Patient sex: F
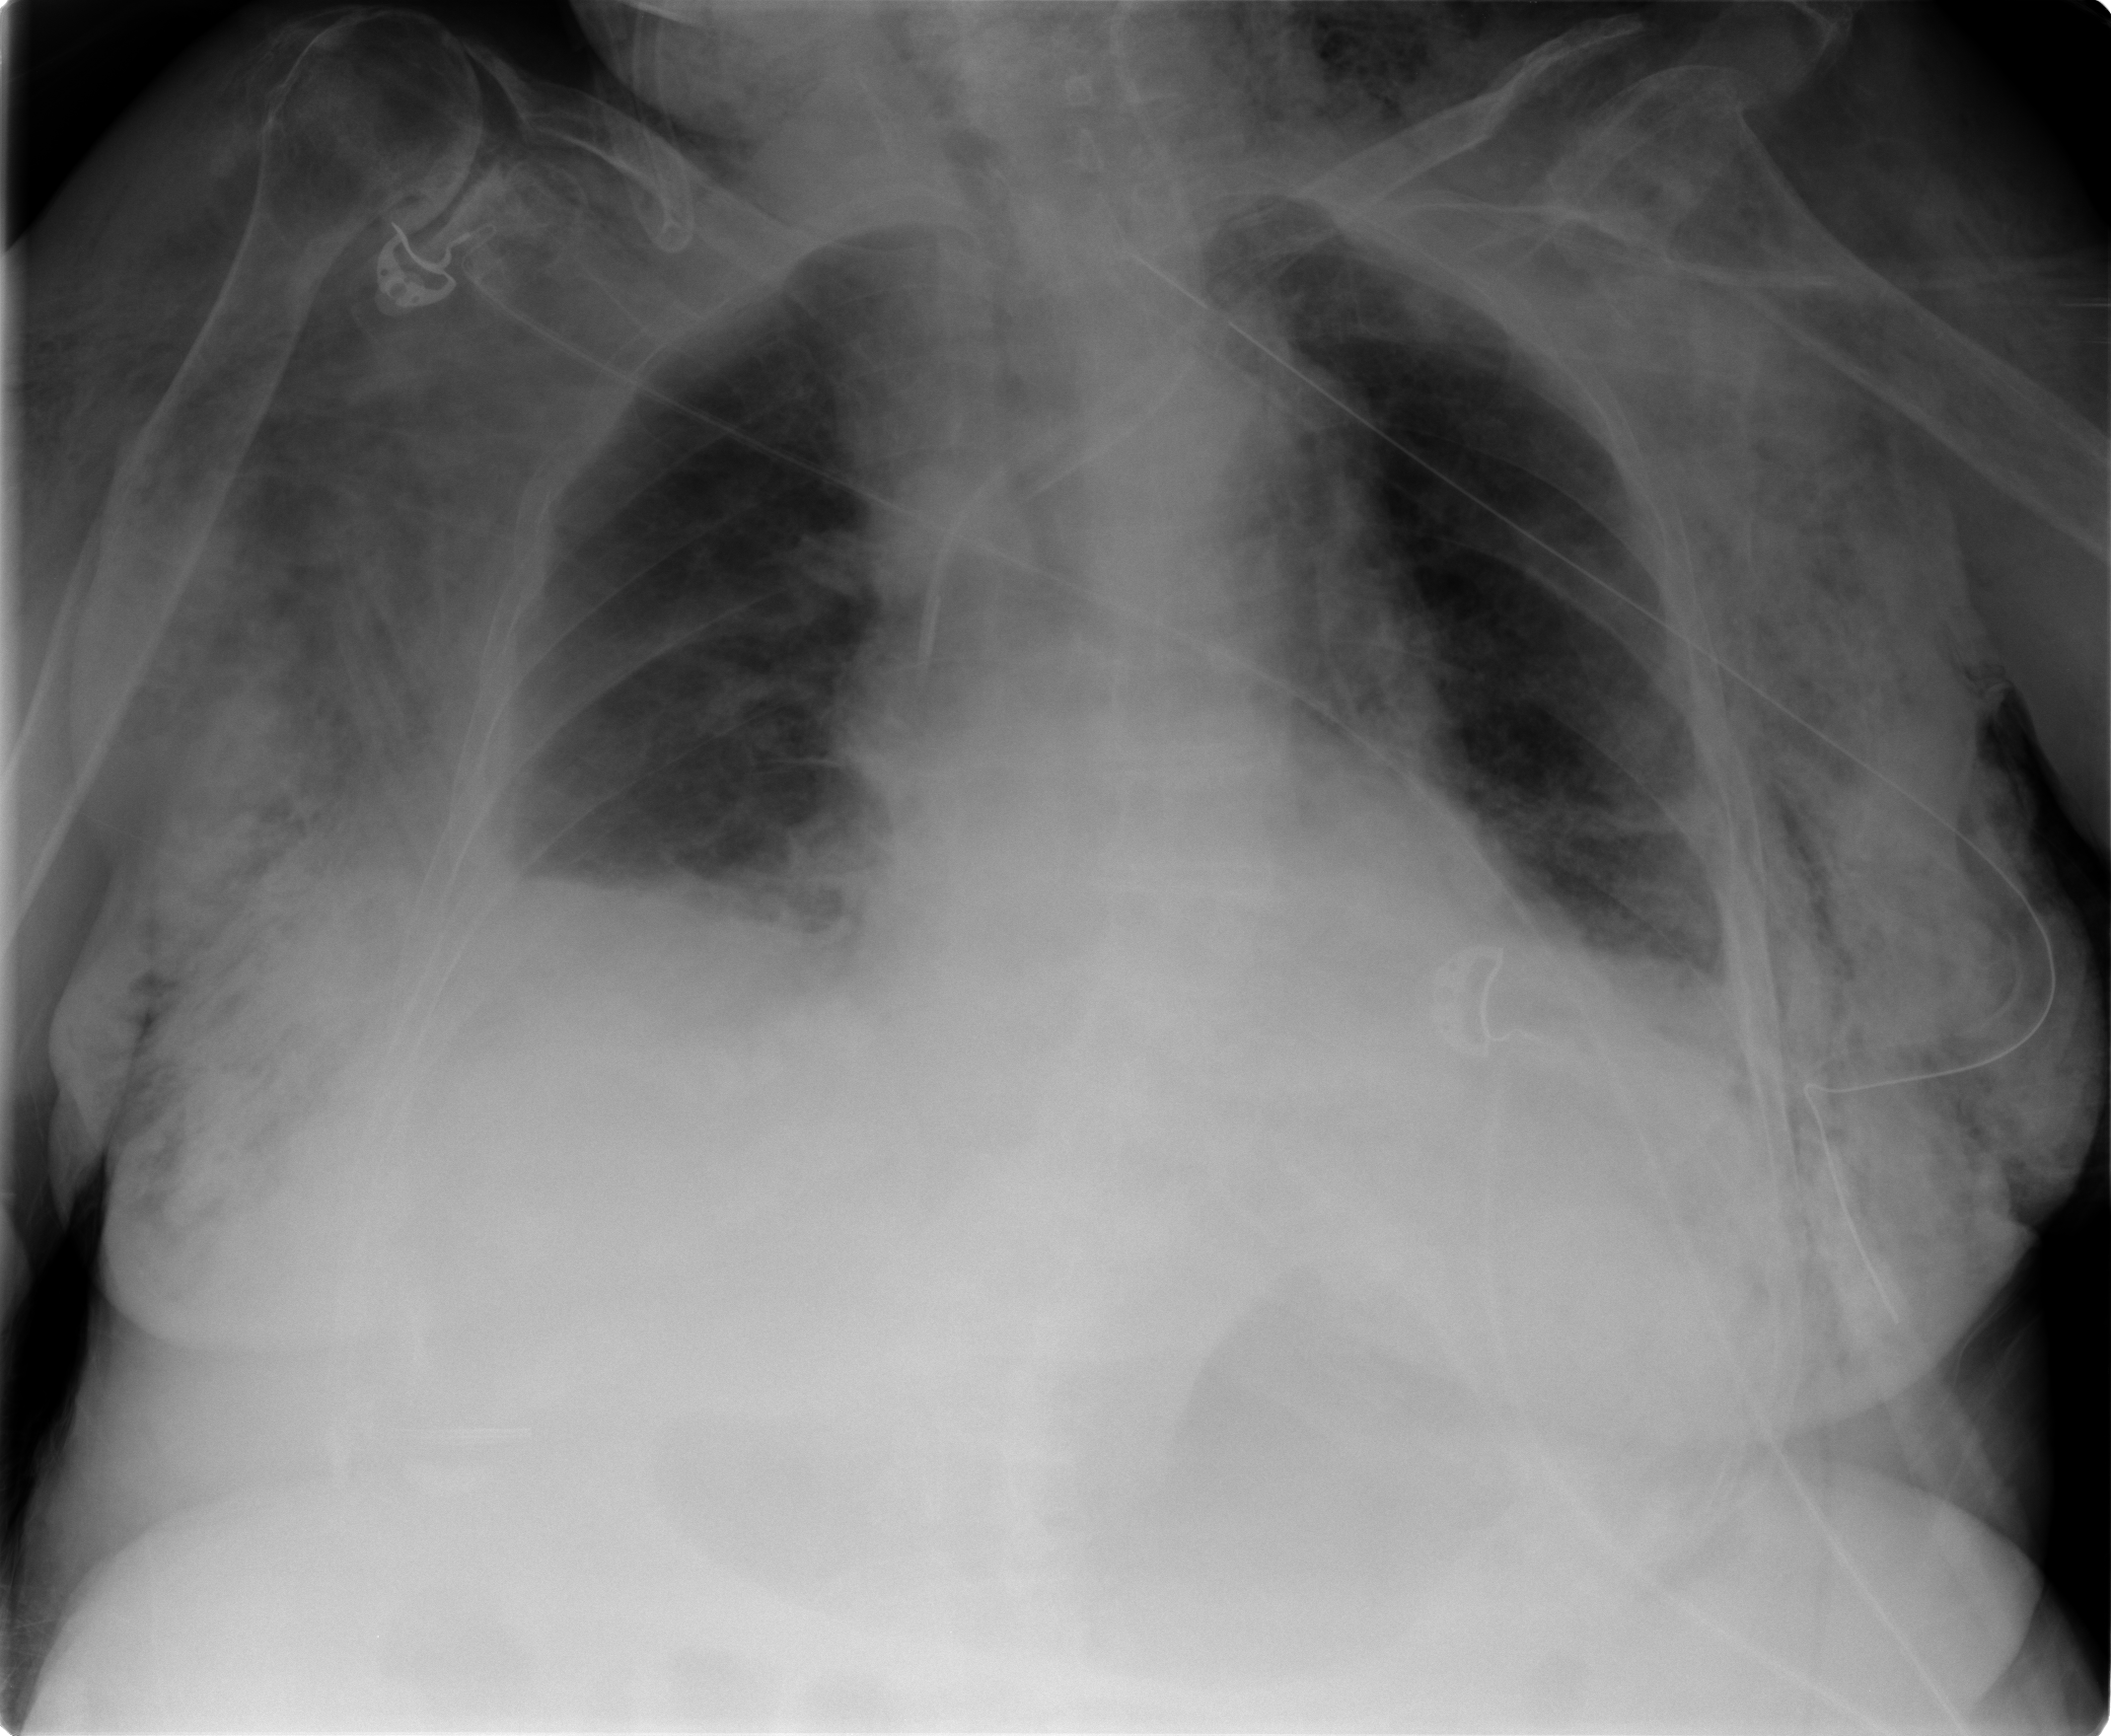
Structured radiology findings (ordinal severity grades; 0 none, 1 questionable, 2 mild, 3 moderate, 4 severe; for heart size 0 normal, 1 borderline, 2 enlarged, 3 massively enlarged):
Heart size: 2
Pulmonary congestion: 0
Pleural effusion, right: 0
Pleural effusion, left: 1
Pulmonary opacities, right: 0
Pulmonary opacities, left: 0
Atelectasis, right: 1
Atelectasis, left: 1